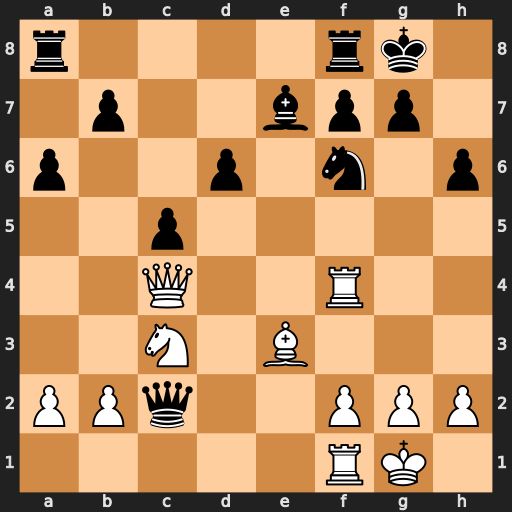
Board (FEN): r4rk1/1p2bpp1/p2p1n1p/2p5/2Q2R2/2N1B3/PPq2PPP/5RK1
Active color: w
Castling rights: -
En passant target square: -
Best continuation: Nd5 Qxc4 Nxe7+ Kh7 Rxc4 Rfe8 Nf5